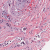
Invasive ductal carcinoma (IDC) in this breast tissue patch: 1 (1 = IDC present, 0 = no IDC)